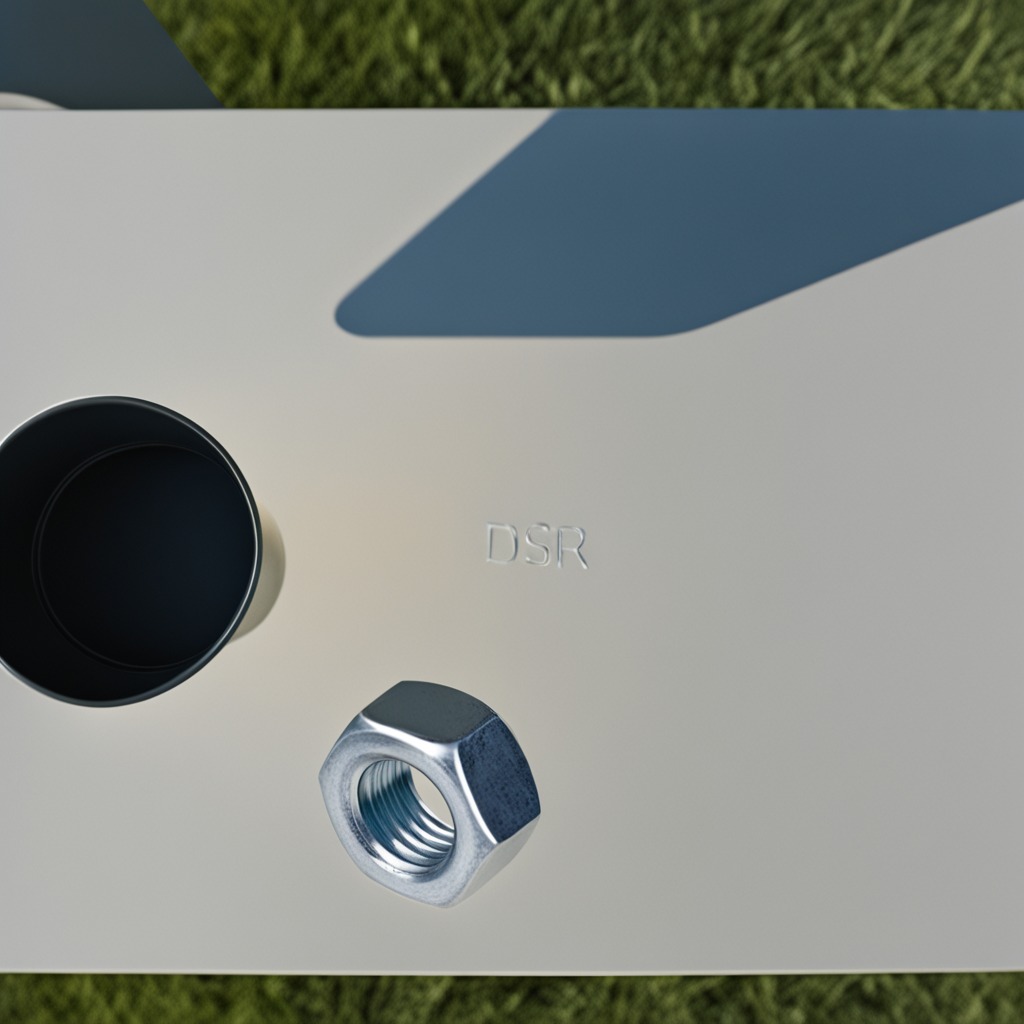
A metal nut is lying on the table in a temporary outdoor tool station.